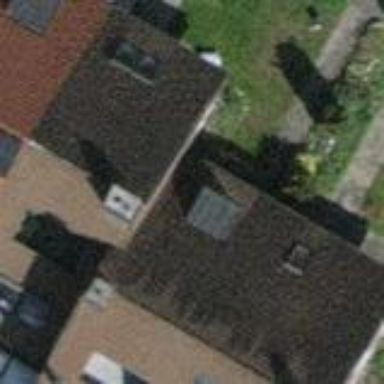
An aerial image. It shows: Terrace building.